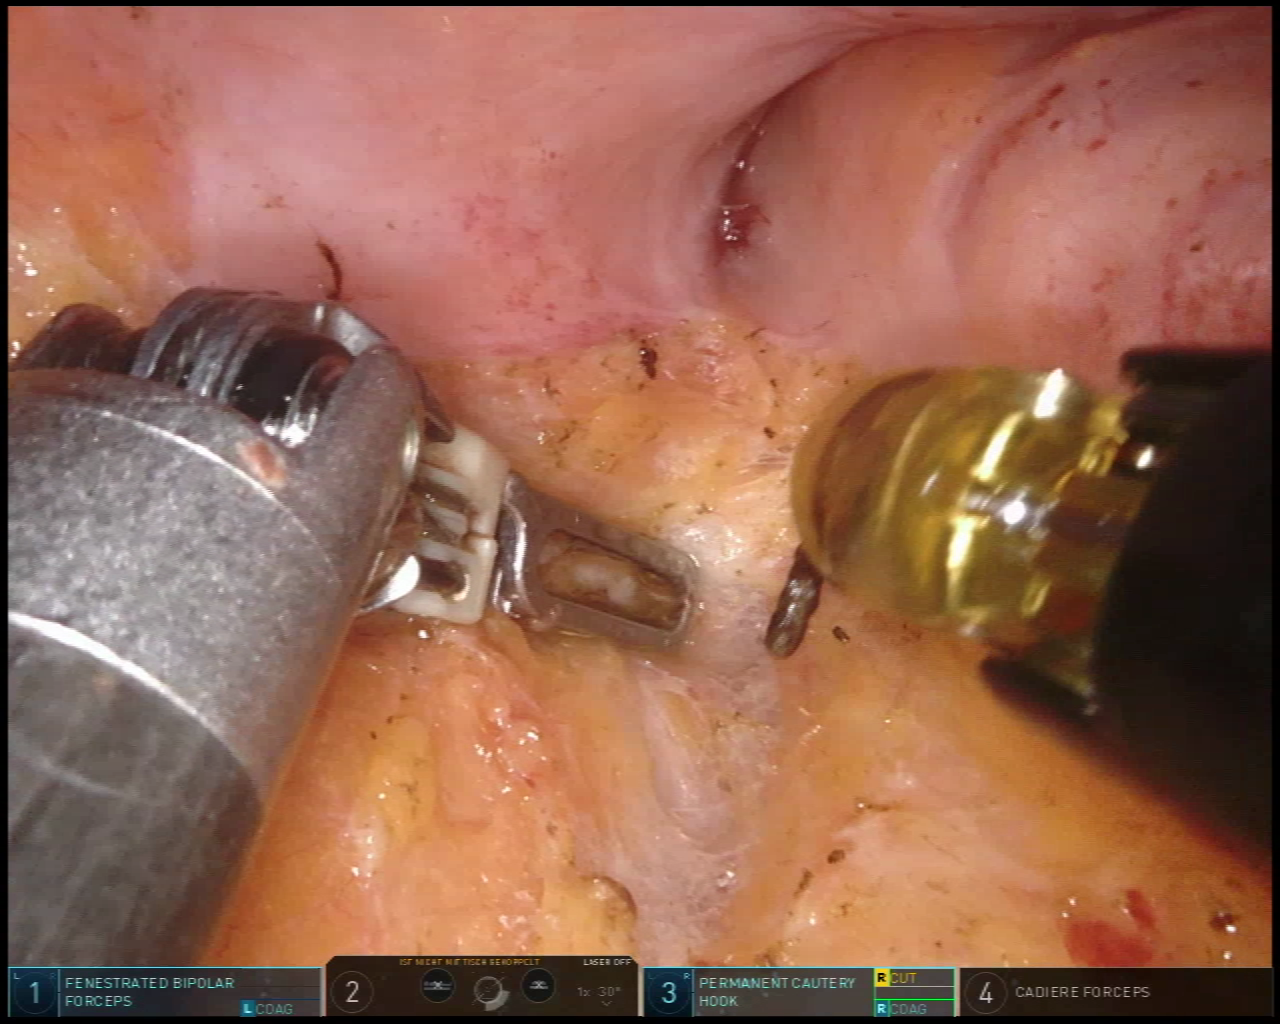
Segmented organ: abdominal_wall
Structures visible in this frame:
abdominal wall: yes
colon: no
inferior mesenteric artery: no
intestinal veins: no
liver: no
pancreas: no
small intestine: no
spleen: no
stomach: no
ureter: no
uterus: no
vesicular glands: no